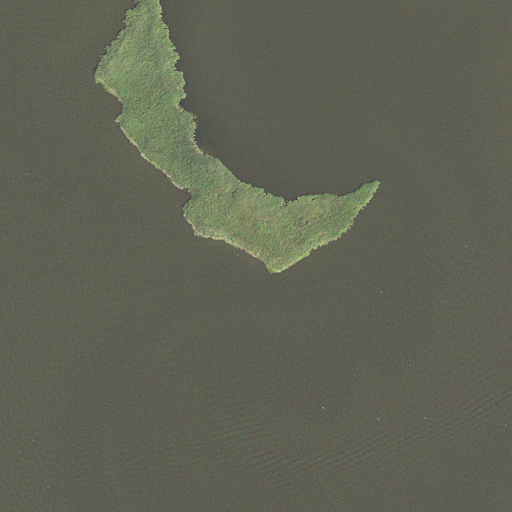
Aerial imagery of cape in Maryland named Nichols Point containing open water and herbaceous wetlands